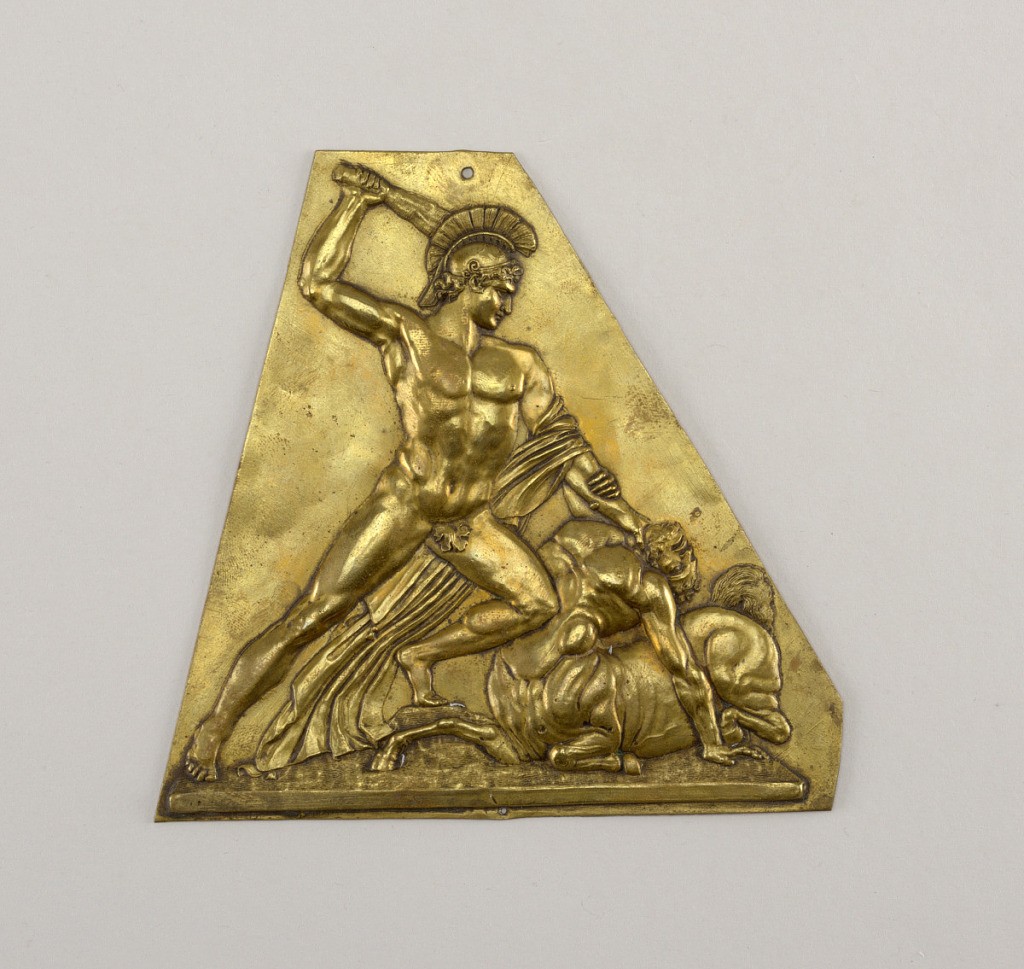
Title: Mount
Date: early 19th century
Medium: Brass
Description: Irregular triangle with repoussé nude with helmet raising a club over a kneeling centaur. Possibly representing Herakles and Nessus.